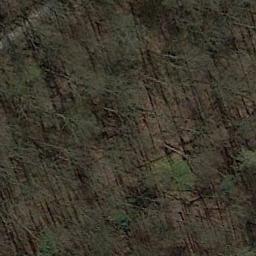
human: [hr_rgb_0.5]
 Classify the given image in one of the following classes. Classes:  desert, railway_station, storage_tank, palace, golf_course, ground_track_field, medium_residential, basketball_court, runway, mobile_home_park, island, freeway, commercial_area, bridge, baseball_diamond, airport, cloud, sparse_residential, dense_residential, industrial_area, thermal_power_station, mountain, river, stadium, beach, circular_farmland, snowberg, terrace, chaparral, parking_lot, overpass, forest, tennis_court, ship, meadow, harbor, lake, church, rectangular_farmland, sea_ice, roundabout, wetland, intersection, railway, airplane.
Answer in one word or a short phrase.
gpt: forest